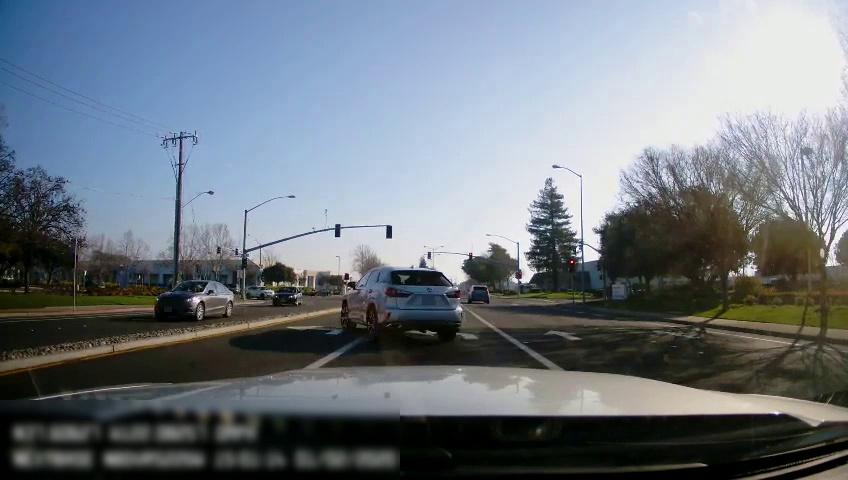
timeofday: Day
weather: Sunny
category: Drivable Space
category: Drivable Space
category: Vehicles | SUV
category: Vehicles | Car
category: Vehicles | Car
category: Vehicles | SUV
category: Vehicles | SUV
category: Lanes | Current Lane
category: Lanes | Alternate Lane
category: Lanes | Current Lane
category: Lanes | Alternate Lane